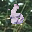
Label: 6